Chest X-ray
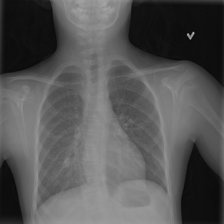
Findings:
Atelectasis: negative
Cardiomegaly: negative
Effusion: negative
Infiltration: negative
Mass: negative
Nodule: negative
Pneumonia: negative
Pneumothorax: negative
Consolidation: negative
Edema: negative
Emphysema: negative
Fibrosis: negative
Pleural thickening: negative
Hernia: negative